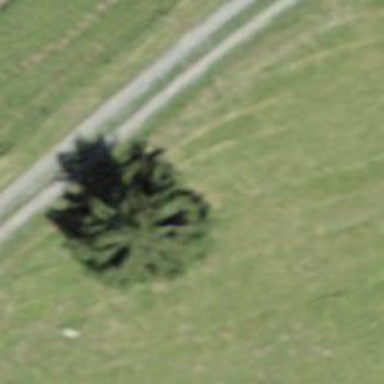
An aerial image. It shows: Evergreen needle-leaved tree.